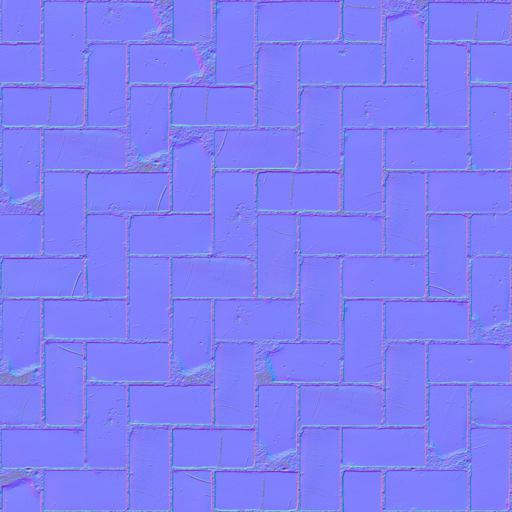
pavement paving stones